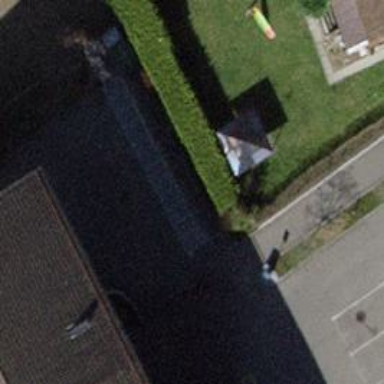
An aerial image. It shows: Bicycle parking shed.